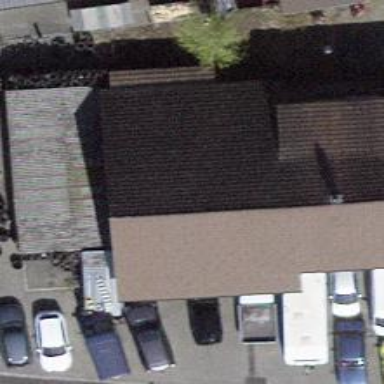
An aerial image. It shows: Manufacturing building.